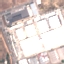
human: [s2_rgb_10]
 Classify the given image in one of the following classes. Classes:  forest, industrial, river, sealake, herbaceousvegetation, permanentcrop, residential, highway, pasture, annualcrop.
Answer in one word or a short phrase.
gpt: Industrial